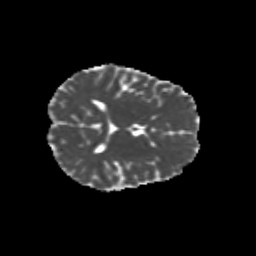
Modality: MD
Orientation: axial
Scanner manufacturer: siemens
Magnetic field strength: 3 T
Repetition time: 9.2 s
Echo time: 0.084 s